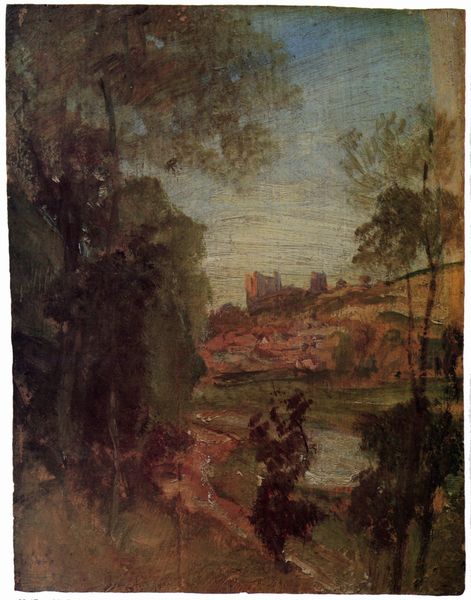
Titel: Guildford von den Banks des Wey aus gesehen
Künstler: William Turner
Standort: London
Institution: Tate Gallery
Schlagwörter: baum, berg, blau, blätter, dunkel, felsen, gemälde, himmel, laub, schatten, wasser, weiß, wolken, aquarell, bäume, fluss, gelb, grün, impressionismus, landschaft, menschen, sand, see, stadt, ufer, äste, abend, braun, grau, hell, kreide, licht, schwarz, skizze, zeichnung, blick, gebäude, gras, haus, rot, schloss, weg, wiese, wolke, malerei, architektur, stein, öl, ast, bach, dämmerung, erde, feld, ferne, flusslauf, gräser, häuser, hügel, natur, stamm, strauch, busch, büsche, gewässer, kirche, pastos, pfad, sonne, sträucher, land, dunkelheit, blatt, pflanzen, wald, turm, wellen, lehm, steinig, berge, fels, dorf, farbe, tag, hüge, vegetation, spur, böschung, ölgemälde, brandung, stämme, wetter, blue, oil, red, white, black, dark, duktus, expressionism, gray, green, painting, yellow, oil painting, pink, brown, perspective, stimmung, ölfarbe, tusche, ruine, burg, durchblick, kloster, tageslicht, festung, pinsel, ölmalerei, verschwommen, cliff, cloud, clouds, man, rocks, sky, tree, felse, building, field, hill, house, landscape, nature, orange, water, horizon, houses, lane, trees, village, bachlauf, pinselstriche, death, braune, autumn, evening, forest, grass, light, river, stream, bushes, path, road, castle, color, hillside, impressionism, ruin, ruins, shadow, animals, rostrot, ladschaft, expression, gegenständlich, abstract, city, leaves, burgruine, walls, buildings, kastell, colors, natue, feste, pinselspuren, birch, branches, canvas, paint, plein air, gru, bank, landschqft, stadt*, structure, outdoor, unbelebt, fast, castel, witch, trunks, morning, duester, e, oil on canvas, wolf, tres, scetch, blur, textured, reddish, castke, ending, sess, sapling, brancj